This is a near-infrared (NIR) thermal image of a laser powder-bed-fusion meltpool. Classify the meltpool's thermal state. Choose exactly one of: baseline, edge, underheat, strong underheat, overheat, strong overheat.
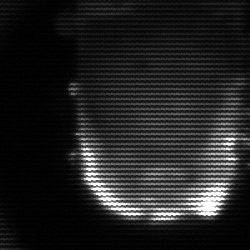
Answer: baseline